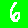
Digit: 6